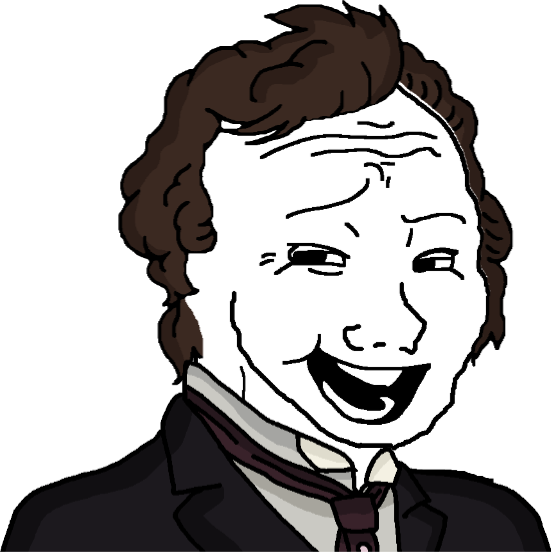
Label: 5_Smugjak